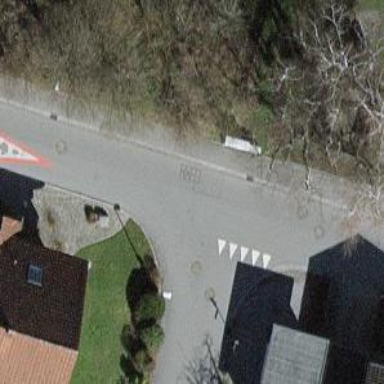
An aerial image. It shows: Residential road with asphalt surface. Sidewalk is present on the left side.